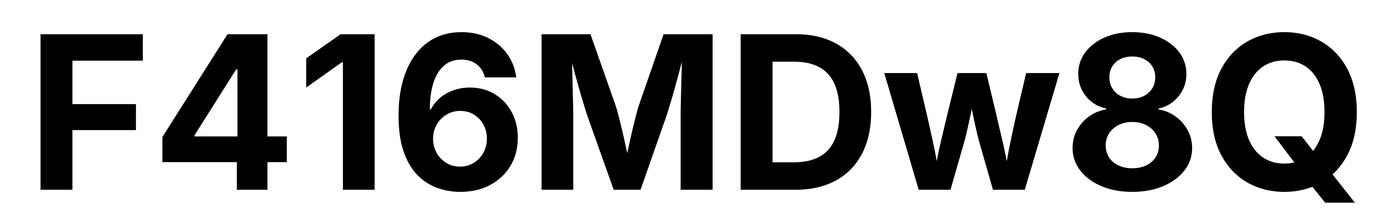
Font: Inter_Bold